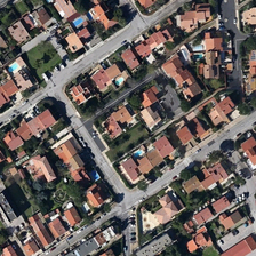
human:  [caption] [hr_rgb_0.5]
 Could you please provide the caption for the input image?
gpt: The FOI area built from houses covered in red.

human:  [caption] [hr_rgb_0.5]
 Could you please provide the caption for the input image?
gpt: The area is built of houses with red roofs.

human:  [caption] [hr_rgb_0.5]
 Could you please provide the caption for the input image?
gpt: The area was red roof housing.

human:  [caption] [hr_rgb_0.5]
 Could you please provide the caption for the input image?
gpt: The area was built of red roof houses.

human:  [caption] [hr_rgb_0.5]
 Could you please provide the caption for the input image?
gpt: The area is built of houses with red roofs.